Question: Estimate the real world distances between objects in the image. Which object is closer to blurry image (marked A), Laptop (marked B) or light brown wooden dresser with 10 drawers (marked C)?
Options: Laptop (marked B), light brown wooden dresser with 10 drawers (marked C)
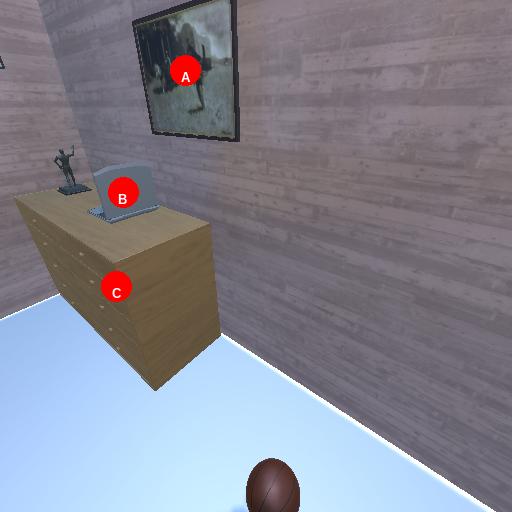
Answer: Laptop (marked B)